Question: I have this kind of spreadsheet:

I will import the data in R.
What I am looking for is the way to count the numbers of the rows with the type "User story" under each row with type "Feature".
And I want to display the result for each Feature in the "Sum" column against every feature
The "Feature" is a category whereas the "user story" is a sub category. All user stories that belong to a particular Feature are displayed in the rows under that Feature. I want to count the number of user stories that belong to each feature.
So far, I have found nothing better than calculating that number manually in Excel, using 'COUNTA()' function for the user stories under each feature.
Thanks
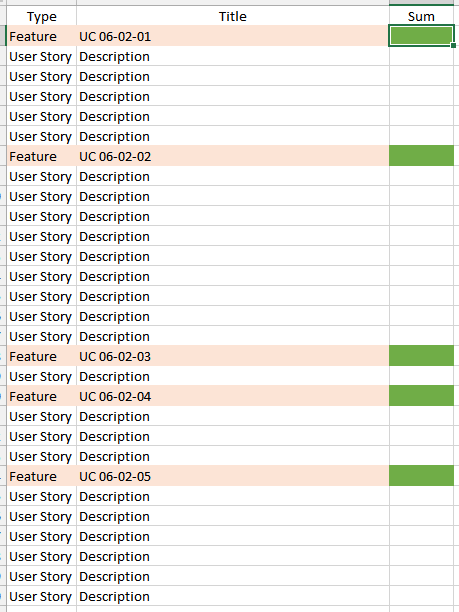
Answer: Here's a 'base R' solution:
'''
df$Sum <- with(df, ave(Type, FUN = function(x) cumsum(!startsWith(Type, "User Story"))))
df$Sum <- with(df, ave(Sum, Sum, FUN = length))
df$Sum <- as.numeric(df$Sum)
df$Sum <- df$Sum - 1
df$Sum[df$Type == "User Story"] <- ""
'''
Here is a more concise 'dplyr' solution:
'''
df %>%
mutate(id = cumsum(!startsWith(Type, "User"))) %>%
group_by(id) %>%
mutate(Sum = length(id) - 1,
Sum = ifelse(Type == "Feature", Sum, NA)) %>%
select(-id)
'''
Which gives:
'''
Type Title Sum
1 Feature UC 06-02-01 5
2 User Story Description
3 User Story Description
4 User Story Description
5 User Story Description
6 User Story Description
7 Feature UC 06-02-02 6
8 User Story Description
9 User Story Description
10 User Story Description
11 User Story Description
12 User Story Description
13 User Story Description
14 Feature UC 06-02-03 1
15 User Story Description
16 Feature UC 06-02-04 0
'''
Data:
'''
df <- structure(list(Type = c("Feature", "User Story", "User Story",
"User Story", "User Story", "User Story", "Feature", "User Story",
"User Story", "User Story", "User Story", "User Story", "User Story",
"Feature", "User Story", "Feature"), Title = c("UC 06-02-01",
"Description", "Description", "Description", "Description", "Description",
"UC 06-02-02", "Description", "Description", "Description", "Description",
"Description", "Description", "UC 06-02-03", "Description", "UC 06-02-04"
)), row.names = c(NA, -16L), class = c("tbl_df", "tbl", "data.frame"
))
'''